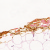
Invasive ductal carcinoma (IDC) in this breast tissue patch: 0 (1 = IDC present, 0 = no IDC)